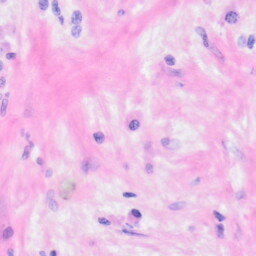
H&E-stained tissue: Kidney